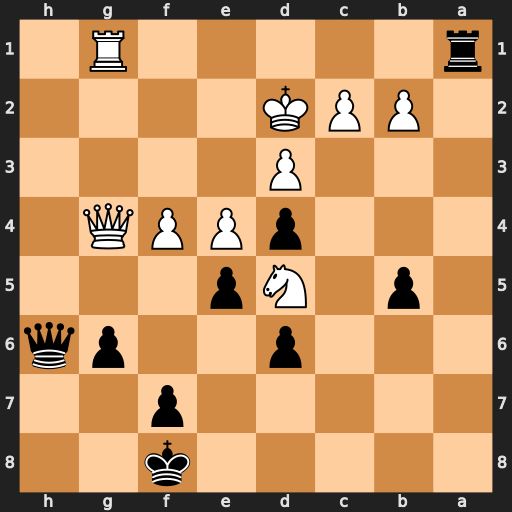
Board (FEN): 5k2/5p2/3p2pq/1p1Np3/3pPPQ1/3P4/1PPK4/r5R1
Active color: b
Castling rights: -
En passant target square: -
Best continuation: Qh2+ Qg2 Qxg1 Qxg1 Rxg1